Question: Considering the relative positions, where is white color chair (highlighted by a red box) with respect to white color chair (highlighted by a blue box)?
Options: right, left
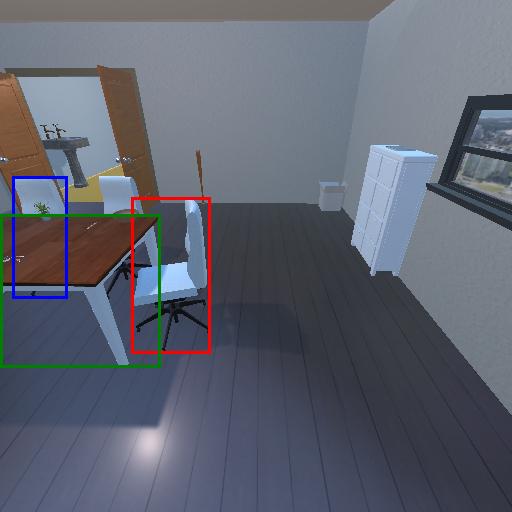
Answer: right